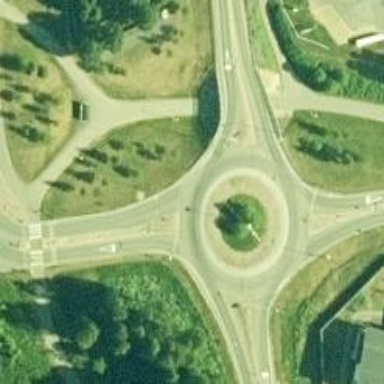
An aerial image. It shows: Secondary road made of asphalt leading to roundabout.